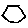
Label: hexagon